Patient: sex M, age 58
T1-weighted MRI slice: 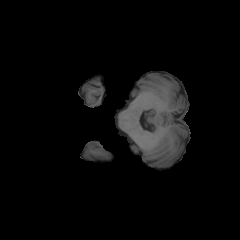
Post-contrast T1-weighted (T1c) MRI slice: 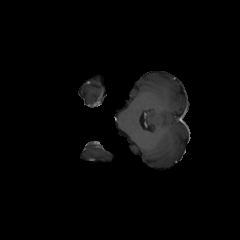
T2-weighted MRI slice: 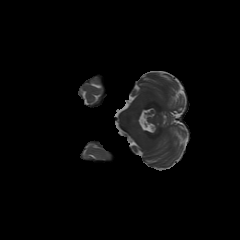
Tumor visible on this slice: no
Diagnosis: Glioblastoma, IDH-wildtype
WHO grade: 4